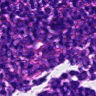
Metastatic tissue present: no